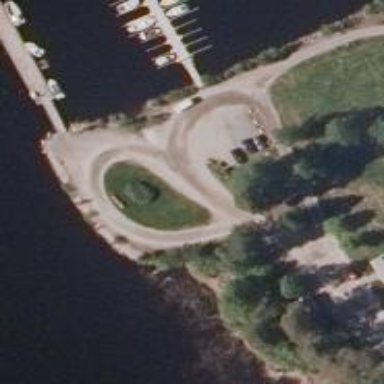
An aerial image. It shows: Slipway on leisure land.